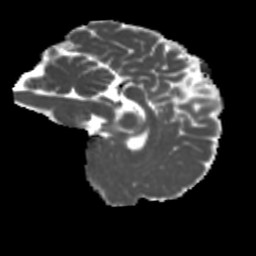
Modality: MD
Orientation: sagittal
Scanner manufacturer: siemens
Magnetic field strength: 3 T
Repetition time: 4 s
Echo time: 0.0594 s